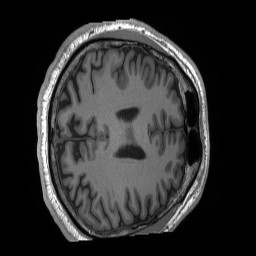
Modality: T1w
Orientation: axial
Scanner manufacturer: siemens
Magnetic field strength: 3 T
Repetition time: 2.4 s
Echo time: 0.00224 s